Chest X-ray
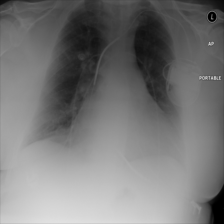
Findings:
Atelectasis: negative
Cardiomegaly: negative
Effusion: negative
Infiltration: negative
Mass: negative
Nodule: negative
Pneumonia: negative
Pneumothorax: negative
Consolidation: negative
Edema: negative
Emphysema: negative
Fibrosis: negative
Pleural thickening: negative
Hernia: negative